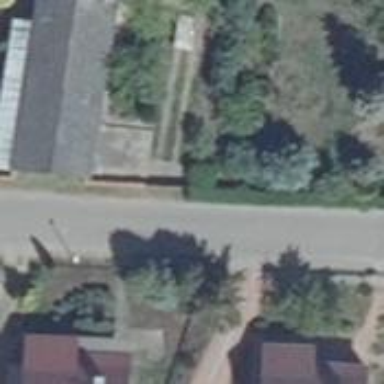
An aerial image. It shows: Residential road with asphalt surface.